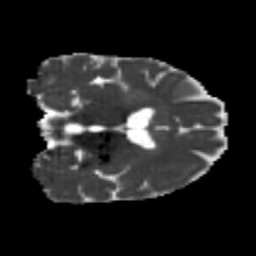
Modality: MD
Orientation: coronal
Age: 23
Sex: female
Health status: healthy
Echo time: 0.074 s